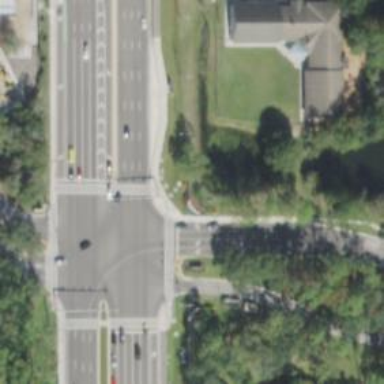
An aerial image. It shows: Marked crossing on cycleway.